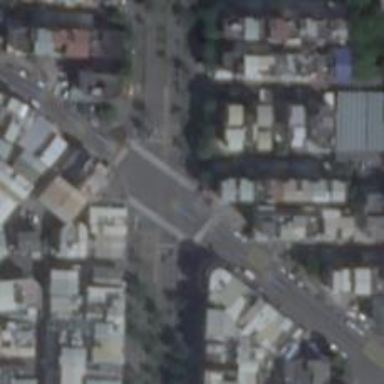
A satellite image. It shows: Marked crossing on the road.